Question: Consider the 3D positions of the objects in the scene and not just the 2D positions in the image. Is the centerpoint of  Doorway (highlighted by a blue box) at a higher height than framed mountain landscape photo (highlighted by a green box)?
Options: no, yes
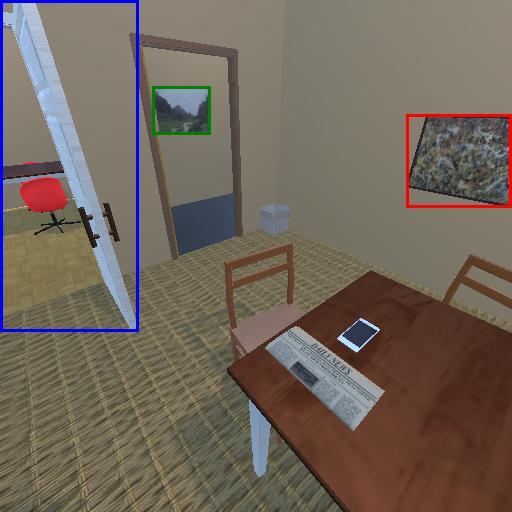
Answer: no